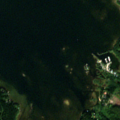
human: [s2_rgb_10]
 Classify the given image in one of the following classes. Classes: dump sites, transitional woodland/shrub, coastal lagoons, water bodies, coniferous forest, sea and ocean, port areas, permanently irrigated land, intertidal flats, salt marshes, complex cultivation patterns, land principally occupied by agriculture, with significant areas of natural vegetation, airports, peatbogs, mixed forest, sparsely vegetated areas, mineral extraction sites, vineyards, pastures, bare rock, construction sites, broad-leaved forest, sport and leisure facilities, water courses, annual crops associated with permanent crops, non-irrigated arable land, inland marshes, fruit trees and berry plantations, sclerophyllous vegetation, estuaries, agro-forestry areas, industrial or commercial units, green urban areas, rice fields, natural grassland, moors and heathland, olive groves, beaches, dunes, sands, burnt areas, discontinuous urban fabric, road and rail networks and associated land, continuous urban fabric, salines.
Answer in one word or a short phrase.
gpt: coniferous forest, mixed forest, sea and ocean